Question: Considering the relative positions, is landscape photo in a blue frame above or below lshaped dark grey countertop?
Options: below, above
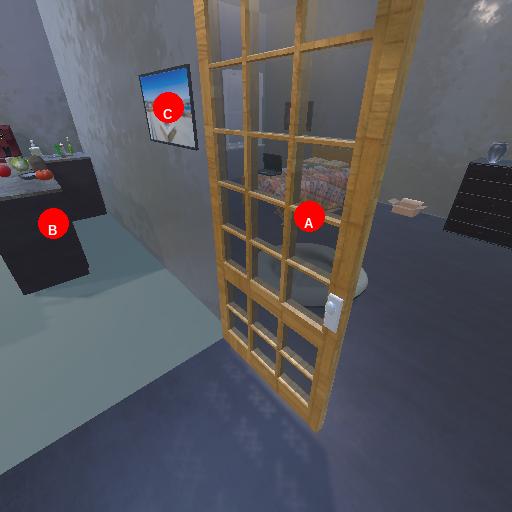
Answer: below